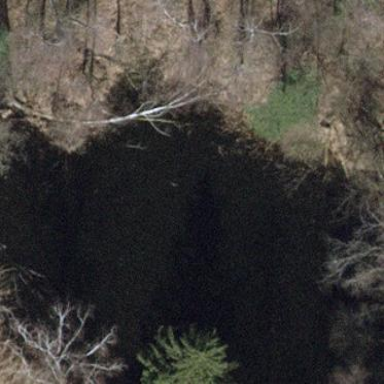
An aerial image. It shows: Pond with natural water.